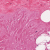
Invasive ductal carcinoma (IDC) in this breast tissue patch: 0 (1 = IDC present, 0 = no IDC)